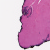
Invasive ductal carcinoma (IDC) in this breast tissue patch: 0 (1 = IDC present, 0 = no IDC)